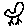
Label: bird